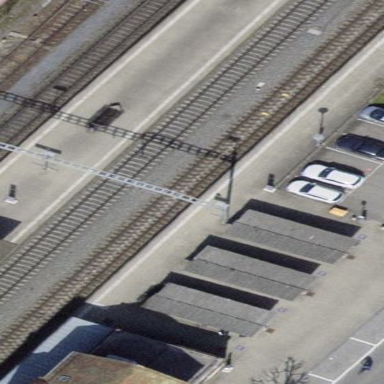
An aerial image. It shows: Bicycle parking area with stands available.